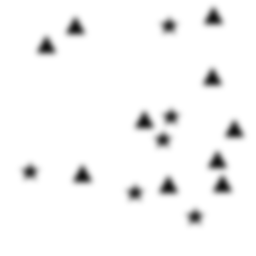
Squares: 0
Triangles: 10
Stars: 6
Total shapes: 16